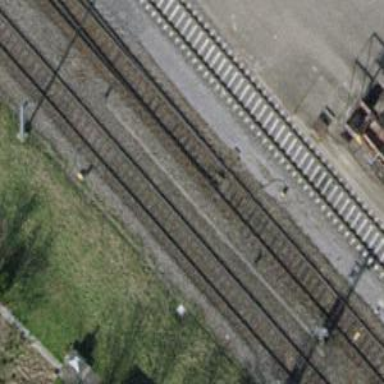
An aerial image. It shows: Railway switch.